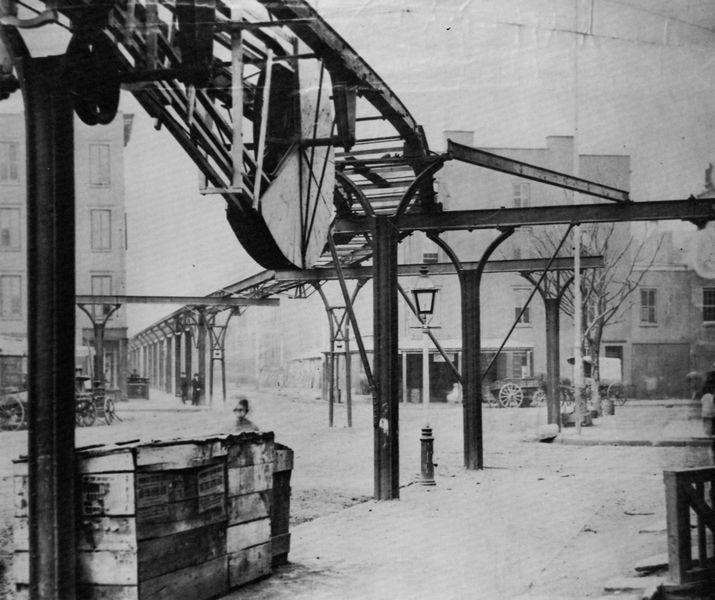
Titel: Little West 12th Street
Künstler: Amerikanischer Photograph
Schlagwörter: baum, himmel, mann, weiß, bäume, landschaft, menschen, stadt, fenster, frau, grau, hintergrund, holz, jahrhundertwende, lampe, laterne, männer, pfeiler, schwarz, strasse, stützen, säulen, tür, dach, gebäude, haus, weg, mensch, häuser, hütte, pfad, kind, karren, kinder, räder, ansicht, fassaden, kisten, gewicht, leer, nebel, kahl, winter, amerika, kutsche, kutschen, auto, industrie, rad, wagen, wagenrad, geländer, gestell, bretter, junge, nieten, tor, halle, pfosten, foto, fotografie, photographie, eisen, gusseisen, gerüst, stangen, bürgersteig, schwarz-weiss, plakat, kiosk, kiste, waare, kasten, photo, karte, karg, bahn, eisenbahn, konstruktion, gleis, gleise, schiene, schienen, stange, fotographie, eisenkonstruktion, stahl, träger, streben, metal, aufnahme, waagen, baracke, lager, aufbau, baustelle, box, stadtbild, stahlträger, fortschritt, hochhaus, leitung, bude, hydrant, new york, perpsektive, industriallisierung, seilbahn, hochbahn, beförderung, schwebebahn, stahlstützen, weiche, 20er jahre, gegengewicht, eisenbahnstrecke, wuppertal, rd